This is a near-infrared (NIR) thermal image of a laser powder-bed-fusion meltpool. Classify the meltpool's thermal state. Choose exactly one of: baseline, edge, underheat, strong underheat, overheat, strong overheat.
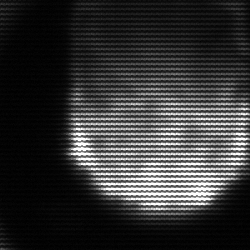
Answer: edge